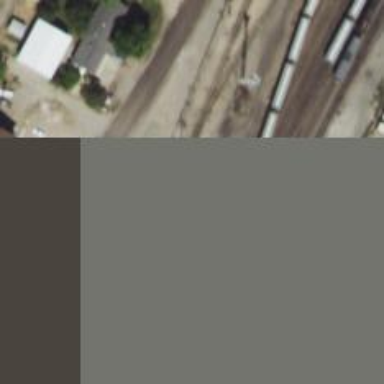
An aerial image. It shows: Railway siding for service.